Question: The image shows what I am trying to print,not sure how it can be achieved with a loop.

This is what I've been trying to solve the problem, what am I doing wrong?
'''
Sub x()
Dim i As Long
Dim y As Long
For i = 1 To 5
For y = 5 To 1 Step -1
Cells(y, i).Value = "x"
Next y
Next i
End Sub
'''
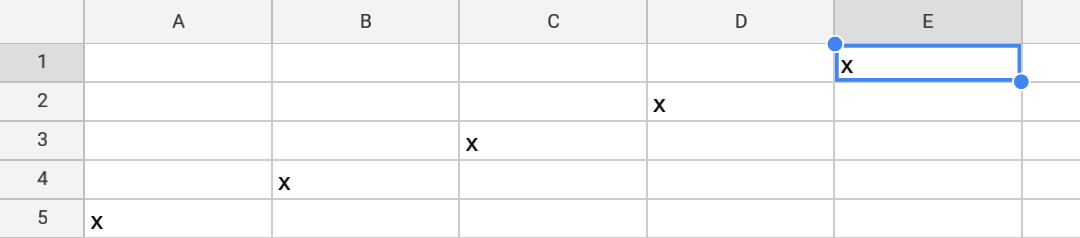
Answer: Here's one way you can do this with a loop:
'''
Sub x()
Dim i As Long
For i = 1 To 5
Cells(6 - i, i).Value = "x"
Next i
End Sub
'''